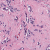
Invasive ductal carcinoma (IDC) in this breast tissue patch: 1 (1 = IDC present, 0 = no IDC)